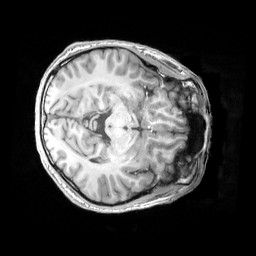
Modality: T1w
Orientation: axial
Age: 22
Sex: male
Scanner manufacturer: siemens
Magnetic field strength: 3 T
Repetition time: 2.53 s
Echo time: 0.00326 s